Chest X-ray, PA view. Patient: 54 years old, sex F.
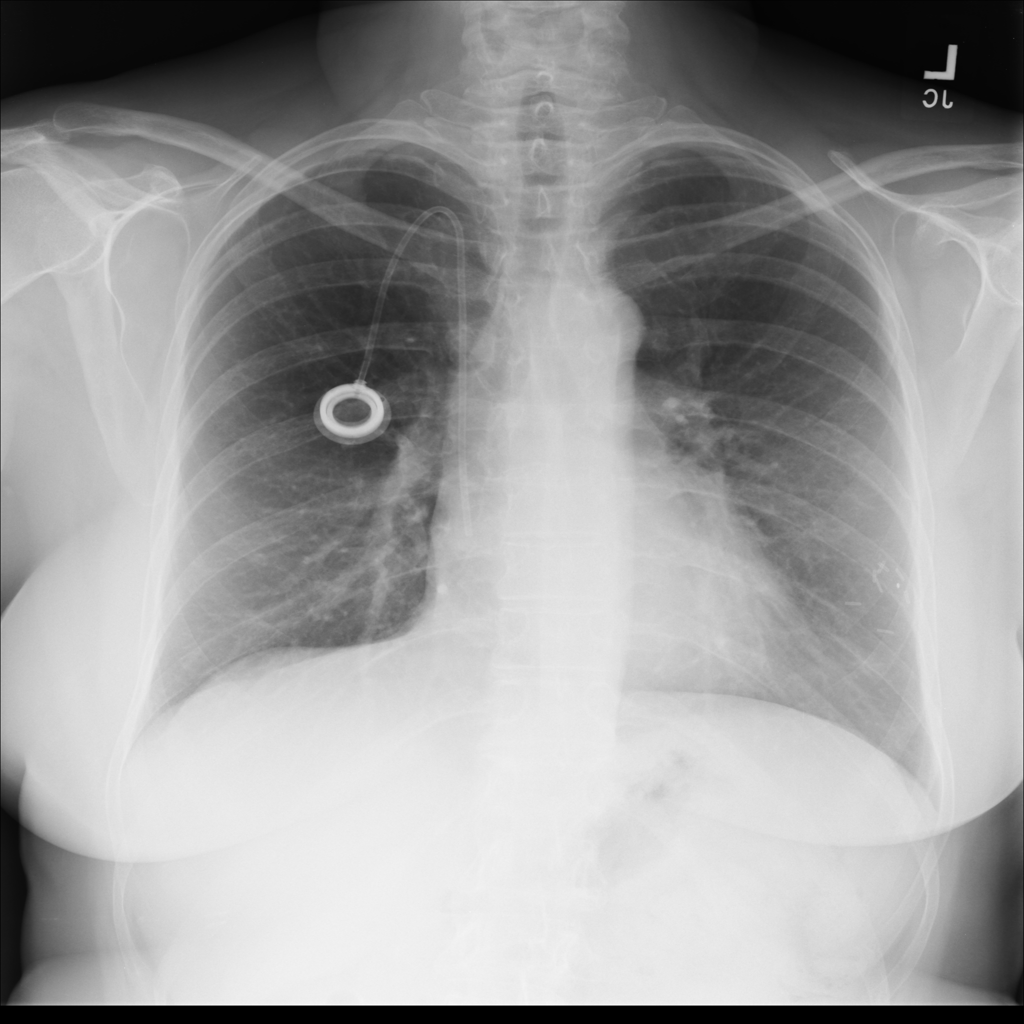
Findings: Pleural_Thickening